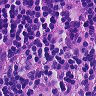
Metastatic tissue present: no